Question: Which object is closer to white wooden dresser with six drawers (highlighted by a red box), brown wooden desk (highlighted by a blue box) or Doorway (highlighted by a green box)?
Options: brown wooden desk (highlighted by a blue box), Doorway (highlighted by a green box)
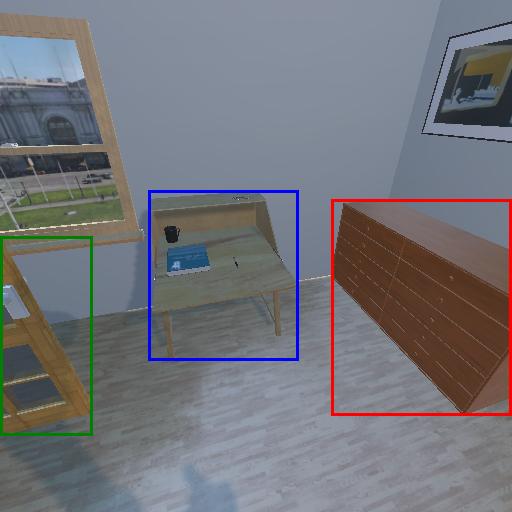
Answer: brown wooden desk (highlighted by a blue box)